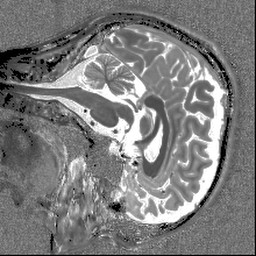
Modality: MP2RAGE
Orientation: sagittal
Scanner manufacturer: siemens
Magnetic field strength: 6.98 T
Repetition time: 4.73 s
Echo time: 0.00191 s